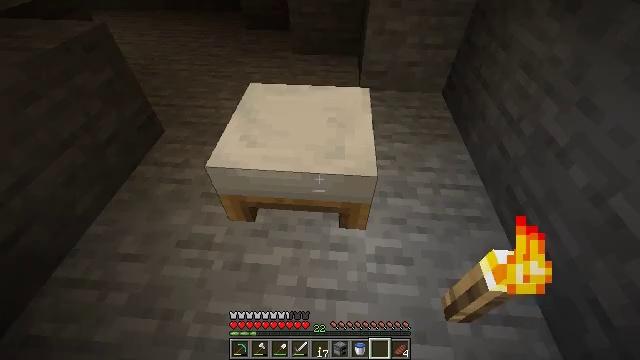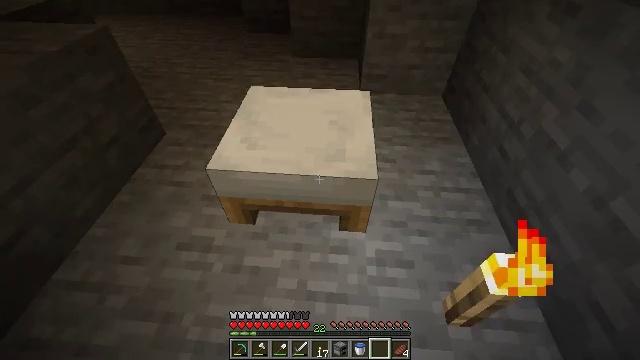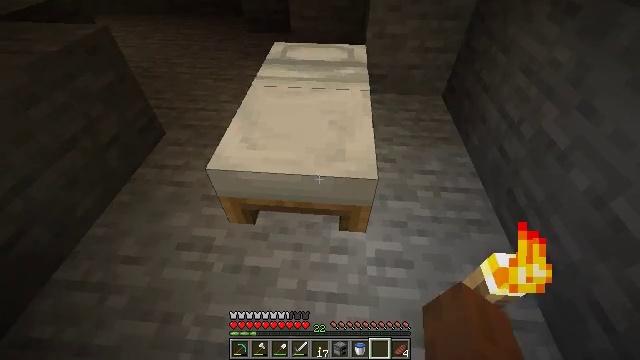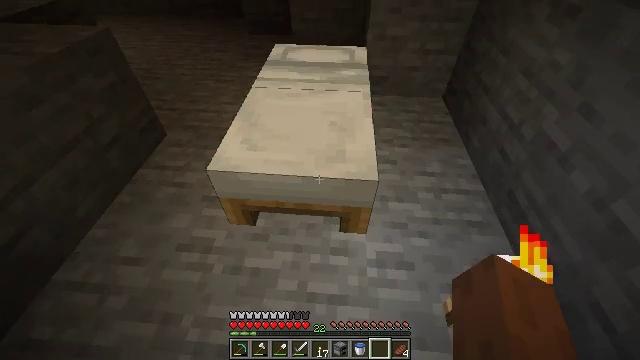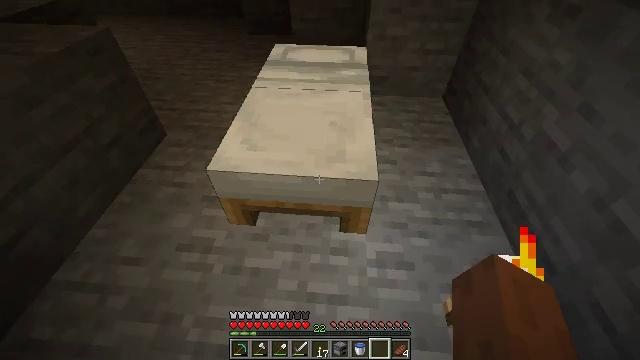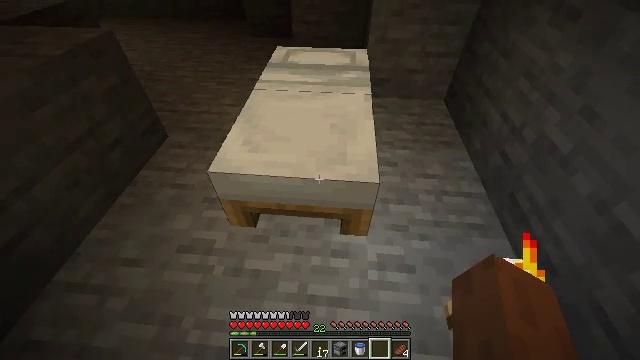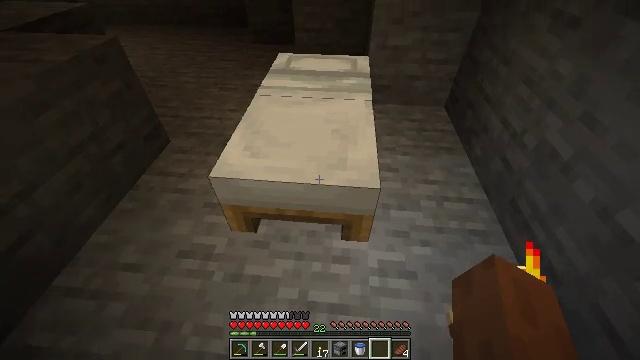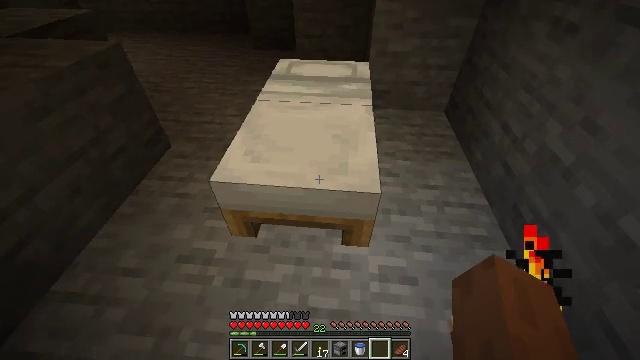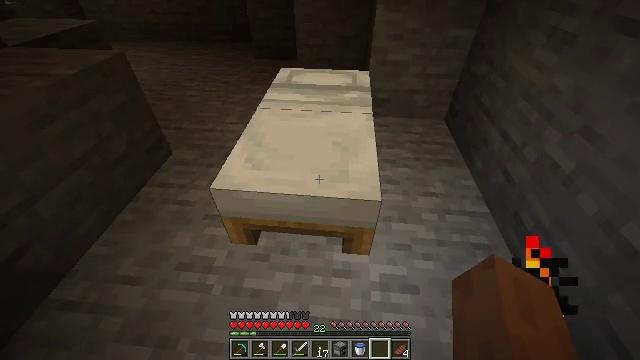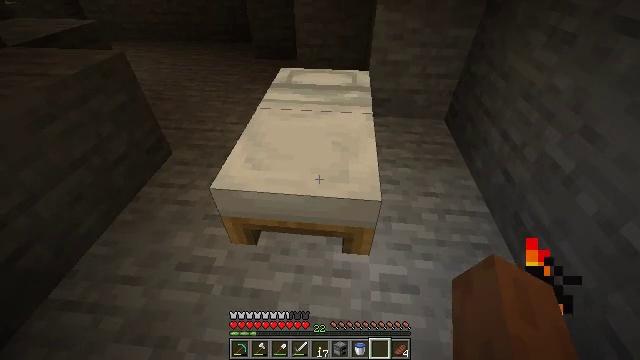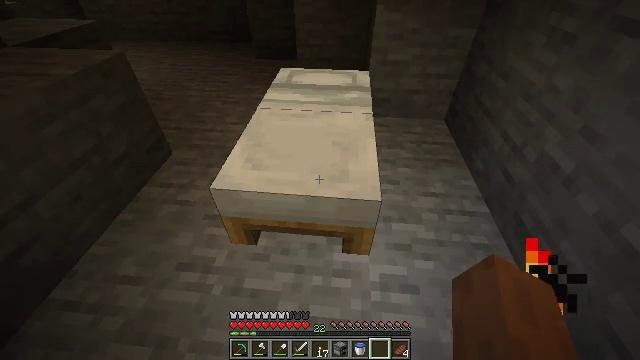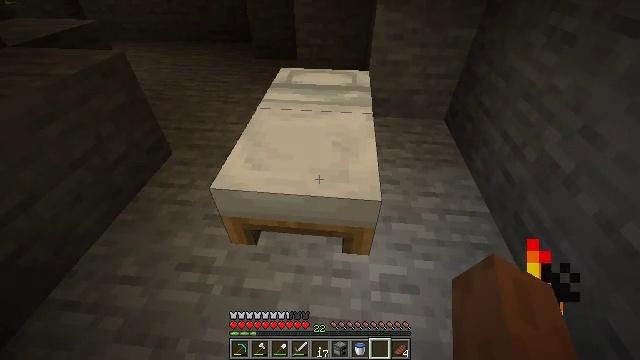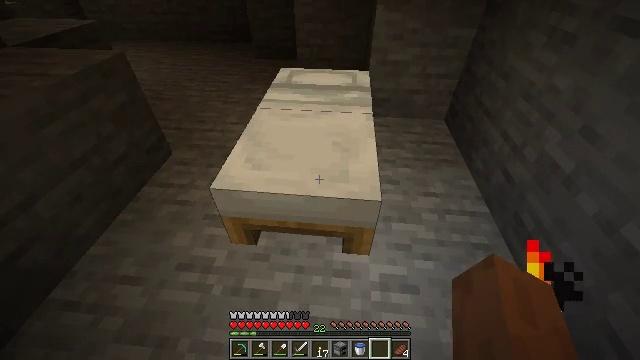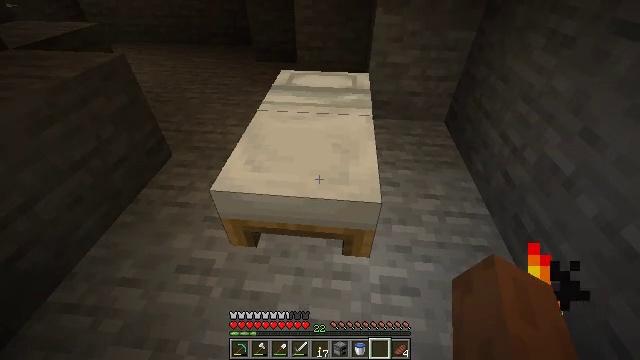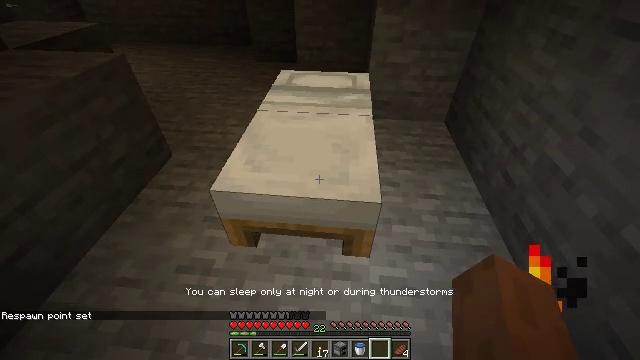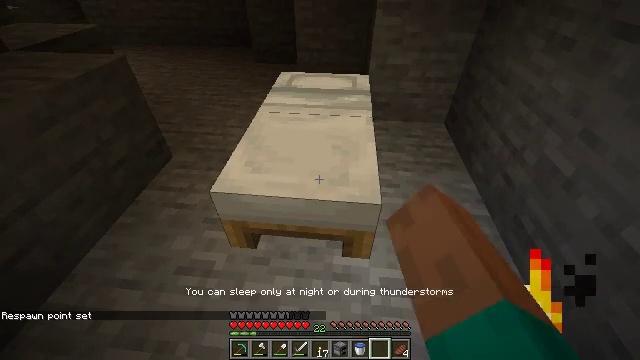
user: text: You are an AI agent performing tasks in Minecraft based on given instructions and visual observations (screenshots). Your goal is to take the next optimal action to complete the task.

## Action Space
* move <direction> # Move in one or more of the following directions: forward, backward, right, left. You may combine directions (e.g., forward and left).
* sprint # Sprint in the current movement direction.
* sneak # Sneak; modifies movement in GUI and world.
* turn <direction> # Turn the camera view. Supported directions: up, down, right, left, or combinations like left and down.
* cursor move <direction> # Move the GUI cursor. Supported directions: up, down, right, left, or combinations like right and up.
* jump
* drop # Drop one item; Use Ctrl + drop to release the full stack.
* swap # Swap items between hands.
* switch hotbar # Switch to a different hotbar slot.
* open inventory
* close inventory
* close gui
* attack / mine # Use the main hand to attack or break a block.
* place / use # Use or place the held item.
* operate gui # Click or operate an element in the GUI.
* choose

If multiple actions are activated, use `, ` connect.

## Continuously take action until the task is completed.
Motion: motion action
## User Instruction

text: Remove the white bed from its place.
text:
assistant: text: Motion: no_op
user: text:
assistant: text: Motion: no_op
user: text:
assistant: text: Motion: no_op
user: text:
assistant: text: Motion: no_op
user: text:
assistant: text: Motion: no_op
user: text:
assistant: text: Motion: turn up
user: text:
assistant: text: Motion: turn up
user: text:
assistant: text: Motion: turn up
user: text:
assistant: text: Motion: use / place
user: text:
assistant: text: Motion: use / place
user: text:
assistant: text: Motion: use / place
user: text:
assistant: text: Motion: no_op
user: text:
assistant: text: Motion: no_op
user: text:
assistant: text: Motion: no_op
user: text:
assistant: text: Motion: no_op
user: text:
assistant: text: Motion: no_op
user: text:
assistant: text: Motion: no_op
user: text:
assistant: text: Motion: no_op
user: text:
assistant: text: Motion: no_op
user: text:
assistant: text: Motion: no_op
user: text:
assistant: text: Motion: no_op
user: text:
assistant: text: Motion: no_op
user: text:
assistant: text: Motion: no_op
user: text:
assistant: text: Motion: no_op
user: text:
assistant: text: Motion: no_op
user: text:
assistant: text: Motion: no_op
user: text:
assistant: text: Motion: no_op
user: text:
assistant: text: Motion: no_op
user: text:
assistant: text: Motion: no_op
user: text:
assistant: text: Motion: no_op